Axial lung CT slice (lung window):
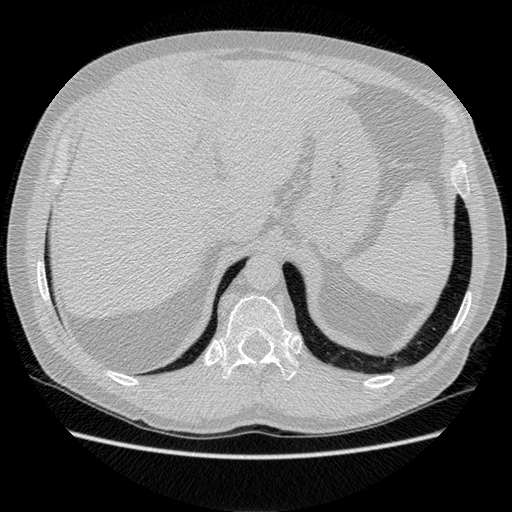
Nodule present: no